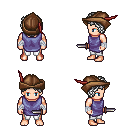
a pixel art fantasy rpg character, male body template, human, light skin, chain tabard jacket, white pants, white curly afro hairstyle, leather cap, white cloth bandages, dagger, four views (front, back, left, right), 2x2 character sprite sheet, small pixel art, hard edges, no anti-aliasing